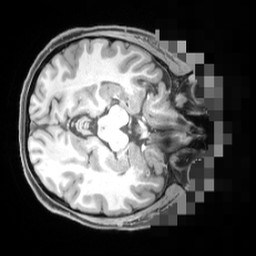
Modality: T1w
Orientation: axial
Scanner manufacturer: siemens
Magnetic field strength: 3 T
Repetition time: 2.55 s